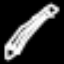
Label: pencil